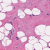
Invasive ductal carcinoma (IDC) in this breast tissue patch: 0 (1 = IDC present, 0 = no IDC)